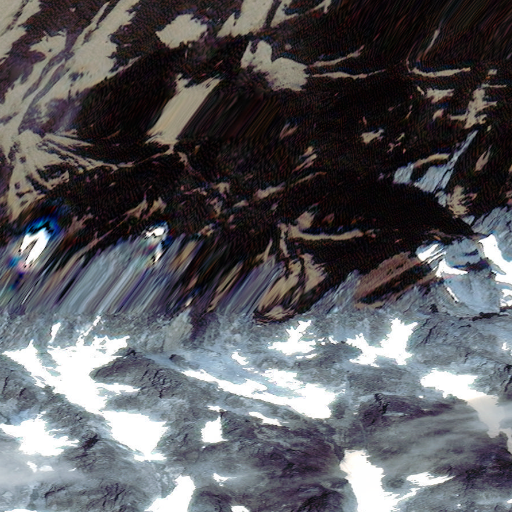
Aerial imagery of mountain in Alaska named Mount Stoney containing only unknown